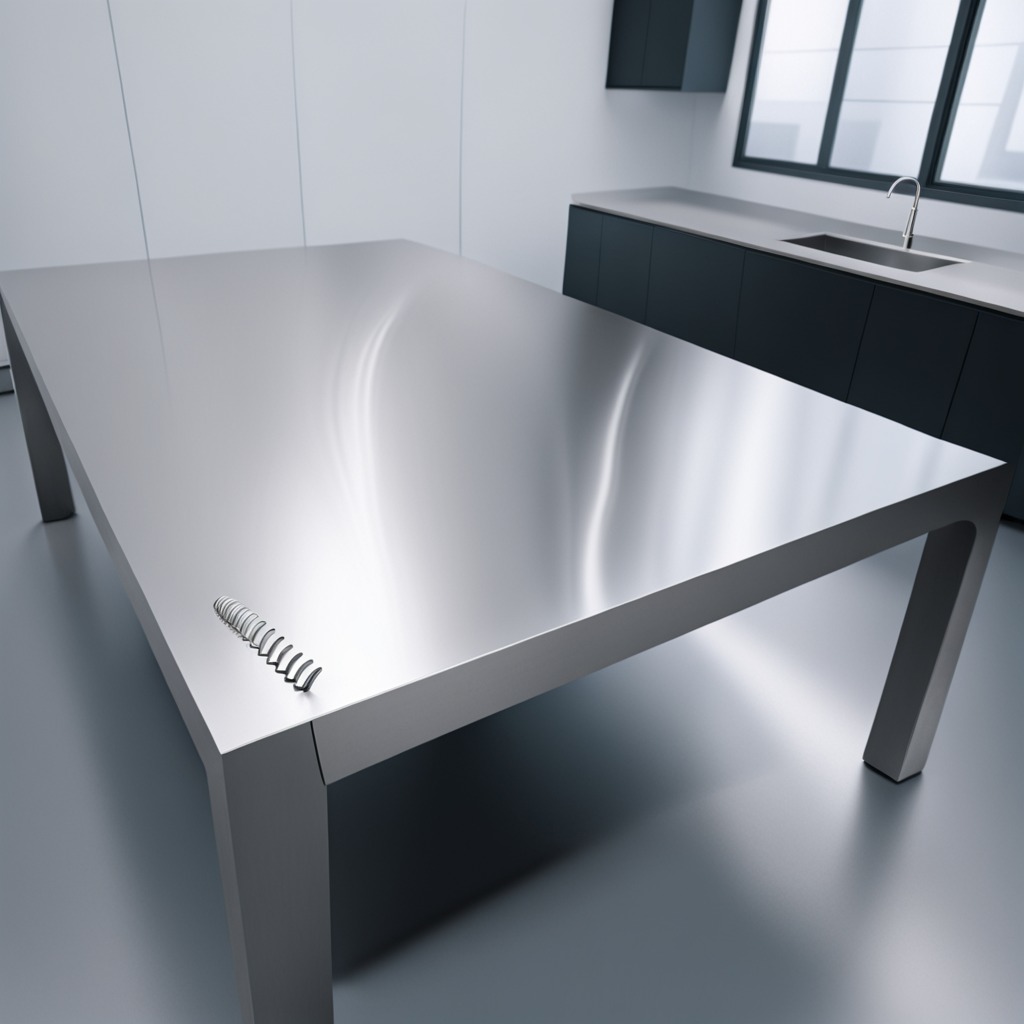
A coiled metal spring is lying on a stainless steel table in a high-end prototyping lab.